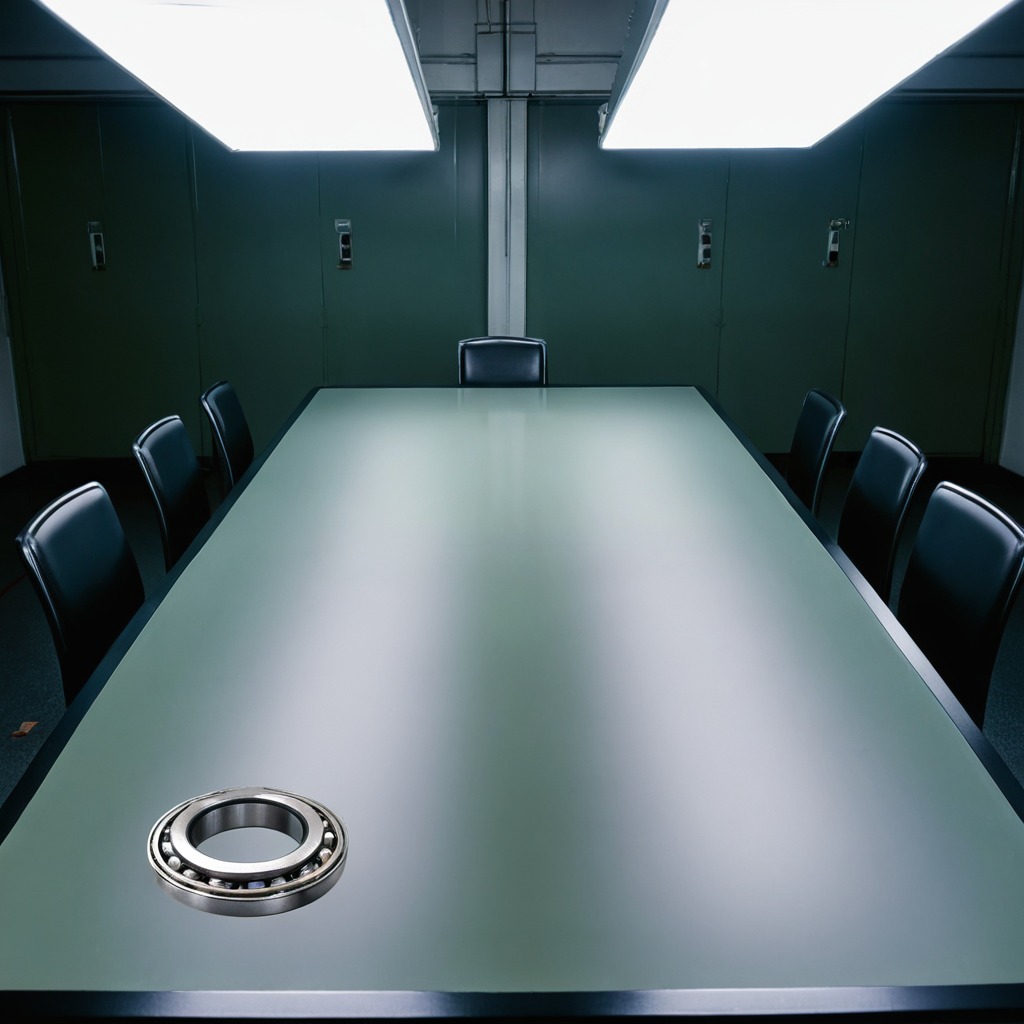
A metal ball bearing is lying on a clean empty table in a railway signal maintenance room lit by harsh overhead fluorescents photorealistic surface textures crisp shadows high dynamic range